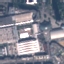
Land use / land cover: Industrial